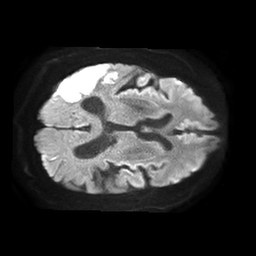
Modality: TRACE
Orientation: axial
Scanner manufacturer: philips
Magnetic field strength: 1.5 T
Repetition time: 4.6 s
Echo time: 0.09478 s